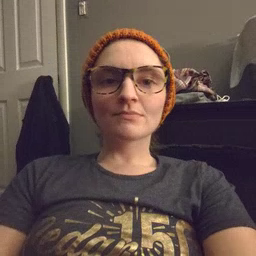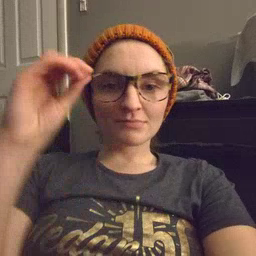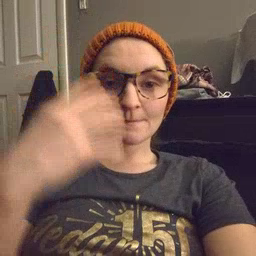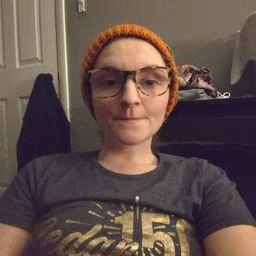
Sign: sun